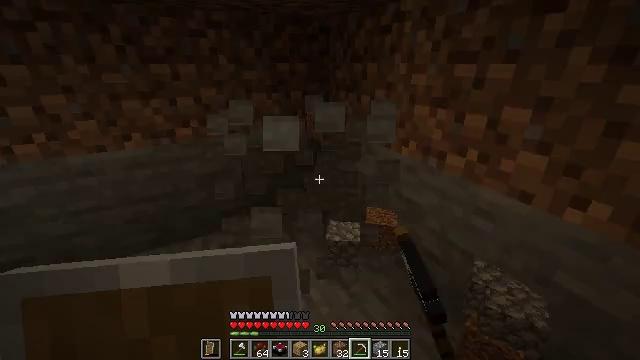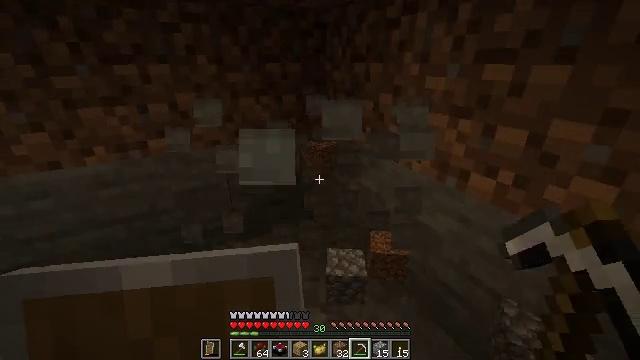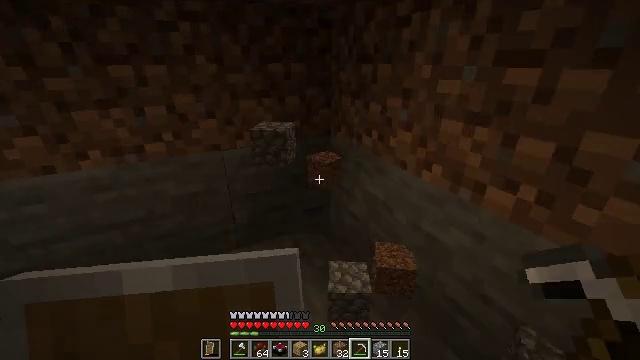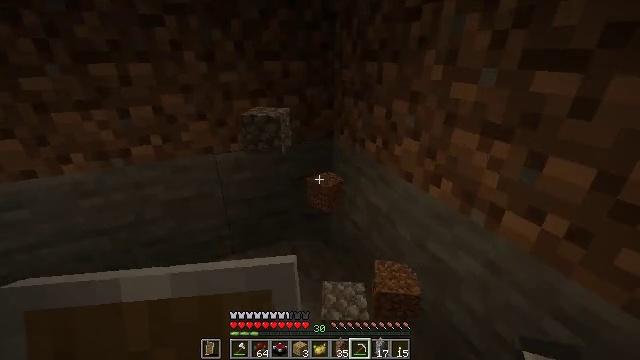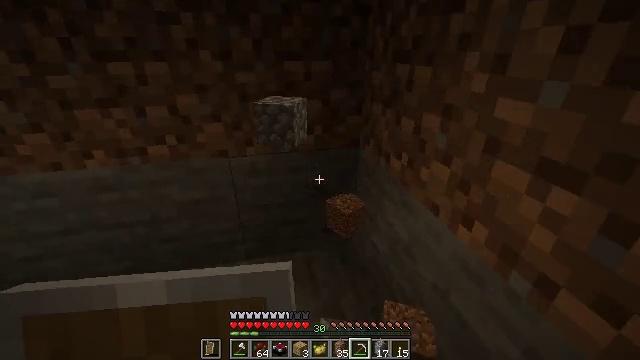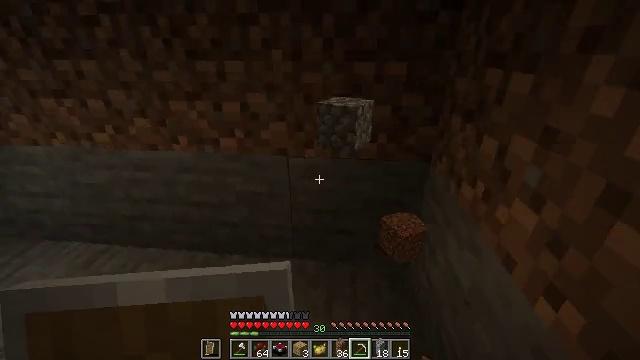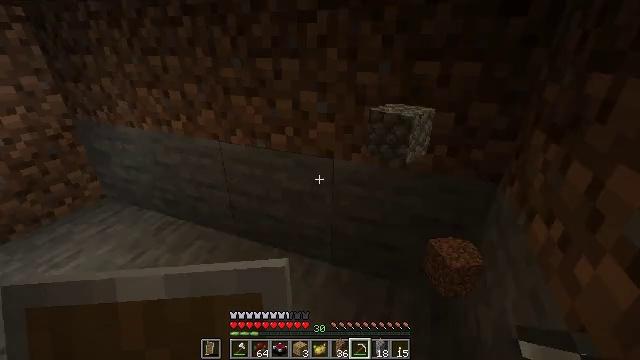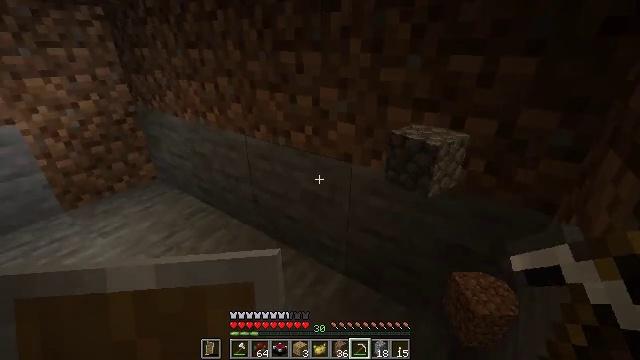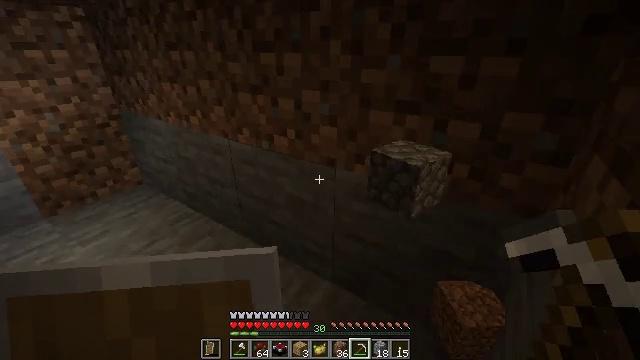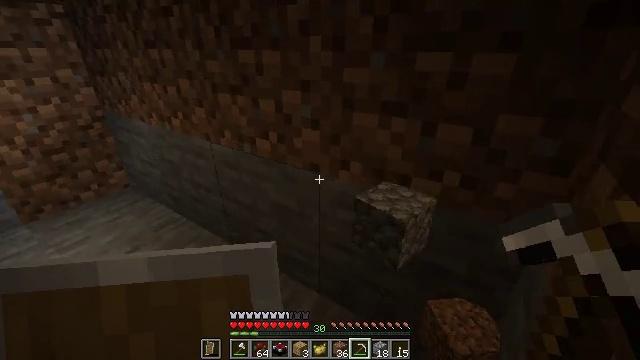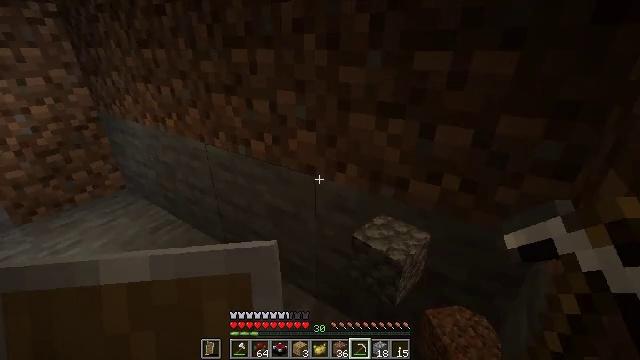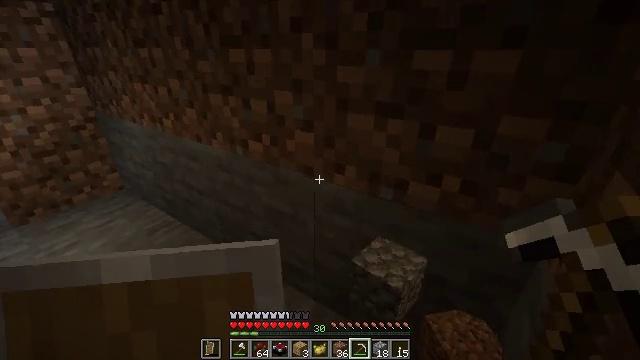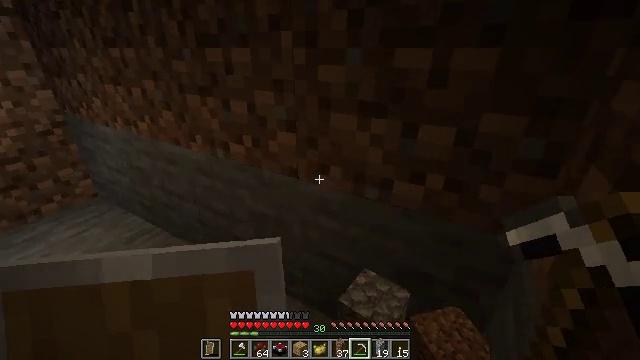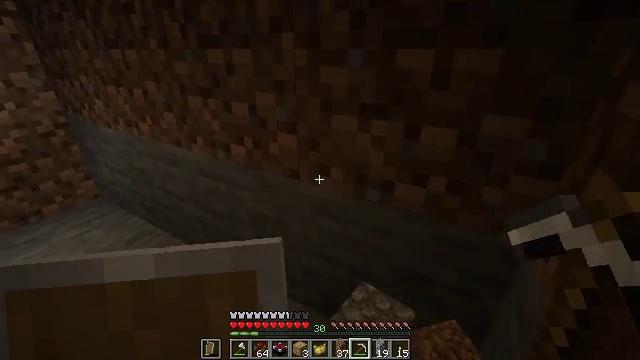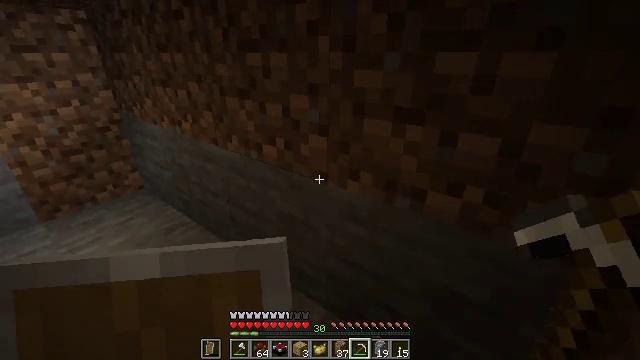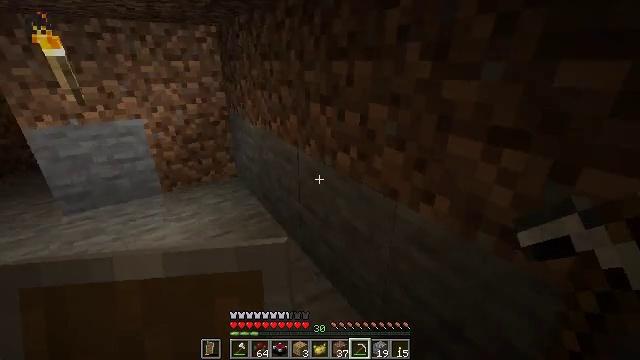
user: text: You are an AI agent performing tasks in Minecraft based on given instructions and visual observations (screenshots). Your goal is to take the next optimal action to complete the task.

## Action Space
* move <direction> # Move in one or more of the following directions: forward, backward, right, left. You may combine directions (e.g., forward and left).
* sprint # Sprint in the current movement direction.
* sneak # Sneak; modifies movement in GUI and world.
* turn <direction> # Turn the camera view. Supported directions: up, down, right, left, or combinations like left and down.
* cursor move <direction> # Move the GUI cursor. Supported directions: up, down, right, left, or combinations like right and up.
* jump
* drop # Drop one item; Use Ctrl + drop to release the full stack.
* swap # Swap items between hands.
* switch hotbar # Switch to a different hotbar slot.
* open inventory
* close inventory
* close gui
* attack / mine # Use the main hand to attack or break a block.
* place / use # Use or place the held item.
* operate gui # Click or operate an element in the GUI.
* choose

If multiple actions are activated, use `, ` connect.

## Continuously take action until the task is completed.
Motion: motion action
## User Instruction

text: Collect dirt by holding left button.
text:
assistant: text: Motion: move forward, turn right
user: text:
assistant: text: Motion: move forward and move right, turn left
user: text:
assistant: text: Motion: move forward and move right, turn left and down
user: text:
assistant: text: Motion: move forward and move right, turn left
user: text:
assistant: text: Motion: move forward and move right, turn left
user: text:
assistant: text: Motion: move forward and move right, turn left
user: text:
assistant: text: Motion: move forward and move right, turn left
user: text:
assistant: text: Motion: move right
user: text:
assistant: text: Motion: no_op
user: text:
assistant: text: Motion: no_op
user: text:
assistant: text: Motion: no_op
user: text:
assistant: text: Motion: turn right
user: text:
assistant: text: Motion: no_op
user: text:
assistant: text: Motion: turn left
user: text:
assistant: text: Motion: move right, turn left and up
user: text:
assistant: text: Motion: move right, turn left
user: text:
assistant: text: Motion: move right, turn left
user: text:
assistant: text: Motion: move forward and move right
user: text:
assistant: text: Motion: move forward and move right
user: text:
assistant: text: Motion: move forward and move right
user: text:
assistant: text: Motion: move forward and move right
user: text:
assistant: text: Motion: move forward
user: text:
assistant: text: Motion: move forward and move left, turn left
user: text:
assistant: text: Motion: move forward and move left, turn left
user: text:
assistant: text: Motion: move forward and move left
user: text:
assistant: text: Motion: move forward and move left, turn right
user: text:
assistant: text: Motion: move forward and move left, turn right and down
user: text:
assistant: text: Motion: move forward and move left, turn right and down
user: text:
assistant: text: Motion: move forward and move left, turn right and down
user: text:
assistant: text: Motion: move forward and move left, turn right and down